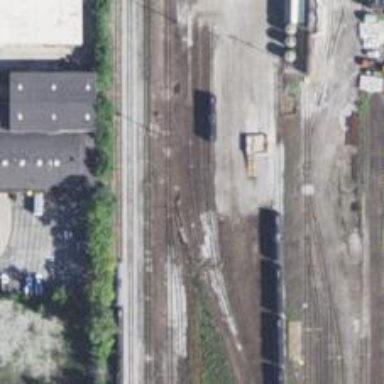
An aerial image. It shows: Rail spur service.